Question: I'm using library. <URL>
I've 'UIScrollView' as a fullscreen container.
As a simple example, I've a . I want to pin this view's right edge to right edge of 'UIScrollView'.
I'm doing it this way:
'''
UIScrollView *sv = [UIScrollView newAutoLayoutView];
sv.alwaysBounceHorizontal = YES;
[self.view addSubview:sv];
[sv autoPinEdgesToSuperviewEdgesWithInsets:UIEdgeInsetsZero];
UIView *v = [UIView newAutoLayoutView];
v.backgroundColor = [UIColor grayColor];
[v autoSetDimensionsToSize:CGSizeMake(100, 50)];
[sv addSubview:v];
[v autoPinEdgeToSuperviewEdge:ALEdgeTop withInset:15];
[v autoPinEdgeToSuperviewEdge:ALEdgeRight withInset:15];
//[v autoPinEdgeToSuperviewEdge:ALEdgeTrailing withInset:15]; // also tried this
'''
I get :

I know, I can create a with same as 'UIScrollView', and add it as 'subview' of 'scrollView' and put all custom views into this container, but I wonder why we do it with 'UIScrollView' .
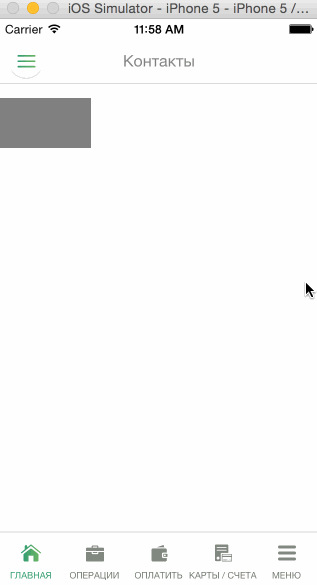
Answer: In case, someone is bothering with same issue, there is an answer from the owner of , he answers my question:
<URL>